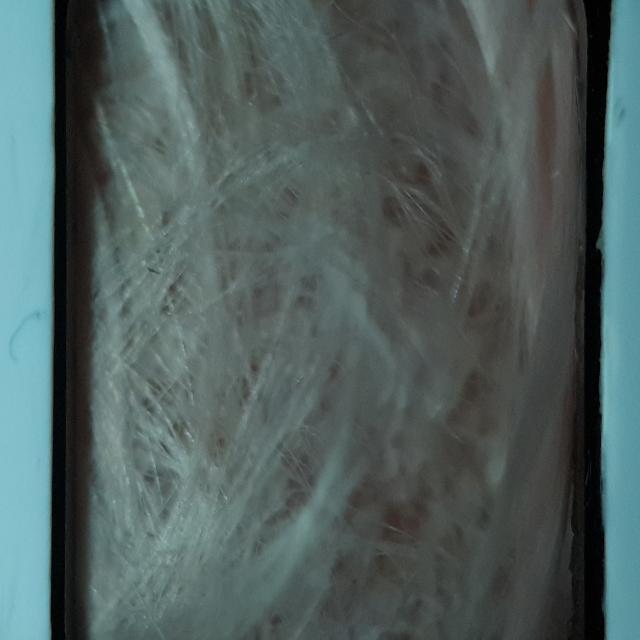
Healthy canine skin — no visible lesions, inflammation, or abnormalities. The skin and coat appear normal.